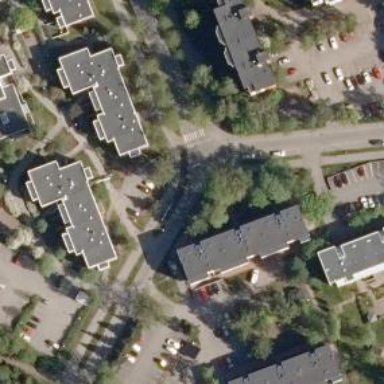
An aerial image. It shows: Kindergarten.